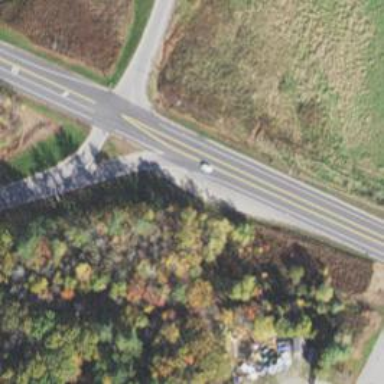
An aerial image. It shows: Asphalt trunk link road.